Question: have created REST service using servicestack and in post request I have return object in following way
'''
return new HttpResult(request)
{
StatusCode = HttpStatusCode.Created,
};
'''
request: object which i have posted in database

When i check it in fiddler it render whole HTML Page of servicestack in response body, instead of that i would like to return Status code only, so please tell me how can i do?
Thanks
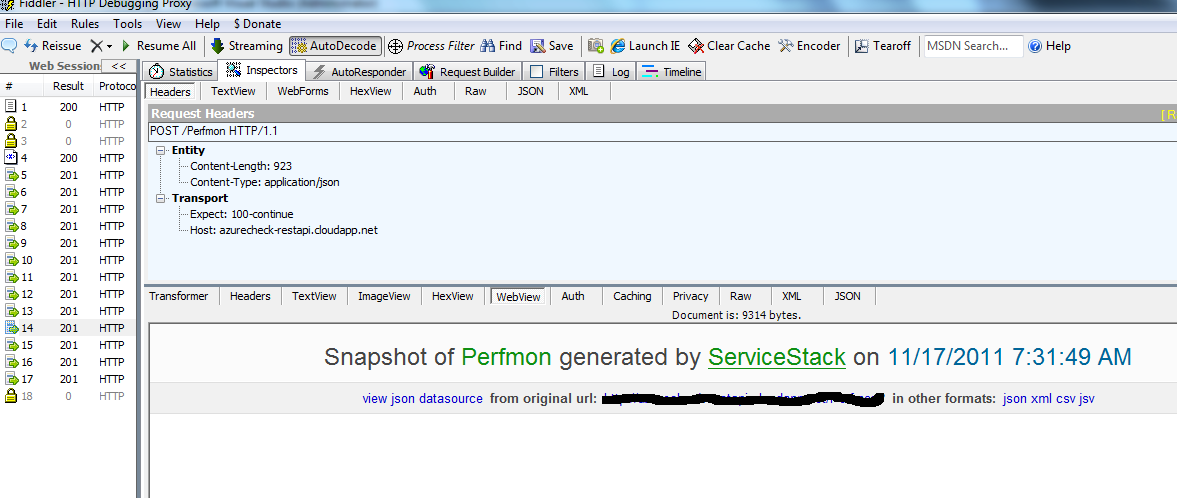
Answer: There was a bug in versions before < v3.05 that did not respect the HttpResult ContentType in some scenarios, it should be fixed now with the latest version of ServiceStack on NuGet or available from:
<URL>
Prior to this you can still force the desired ContentType by changing the Request Header on HttpClient or by appending on the querystring of your url.
So now if you don't want to have any DTO serialized, you don't add it to the HttpResult:
'''
return new HttpResult() { StatusCode = HttpStatusCode.Created };
'''
Note you still might get an empty Html response back if calling this service in the browser (or any Rest Client that Accepts:text/html). You can force a that won't output any response if it has empty payload (e.g JSON/JSV) by specifying it in the result as well, e.g;
'''
return new HttpResult() {
StatusCode = HttpStatusCode.Created,
ContentType = ContentType.Json
};
'''